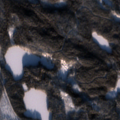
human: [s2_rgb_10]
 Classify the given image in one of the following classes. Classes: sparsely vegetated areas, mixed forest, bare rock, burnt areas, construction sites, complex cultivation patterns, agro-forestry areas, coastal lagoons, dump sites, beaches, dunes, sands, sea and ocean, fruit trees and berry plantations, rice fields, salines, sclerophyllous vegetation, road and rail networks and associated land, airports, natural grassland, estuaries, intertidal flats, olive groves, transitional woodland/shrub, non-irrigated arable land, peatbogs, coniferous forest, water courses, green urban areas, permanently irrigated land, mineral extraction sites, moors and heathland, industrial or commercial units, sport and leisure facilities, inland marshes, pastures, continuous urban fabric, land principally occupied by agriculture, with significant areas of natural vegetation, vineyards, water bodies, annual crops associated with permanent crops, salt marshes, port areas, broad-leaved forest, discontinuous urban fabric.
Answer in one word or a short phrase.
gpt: coniferous forest, transitional woodland/shrub, water bodies